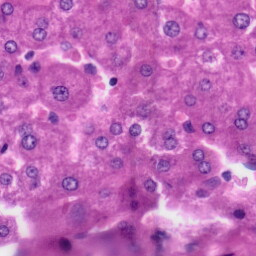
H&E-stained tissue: Liver